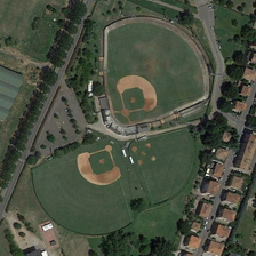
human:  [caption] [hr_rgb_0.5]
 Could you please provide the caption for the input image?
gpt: The three baseball fields are surrounded by green trees and two rows of red buildings.

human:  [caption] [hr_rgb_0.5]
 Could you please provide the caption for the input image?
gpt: Three baseball fields are surrounded by green trees and two rows of red buildings.

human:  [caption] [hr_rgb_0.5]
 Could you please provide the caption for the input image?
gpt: Three baseball fields are lined with a curved road and two rows of red houses.

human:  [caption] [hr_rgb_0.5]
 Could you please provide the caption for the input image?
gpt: On both sides of the three baseball fields are a curved road and two rows of red houses.

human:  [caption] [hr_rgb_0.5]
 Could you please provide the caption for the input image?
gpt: The three baseball fields are flanked by a curved street and two rows of red houses.